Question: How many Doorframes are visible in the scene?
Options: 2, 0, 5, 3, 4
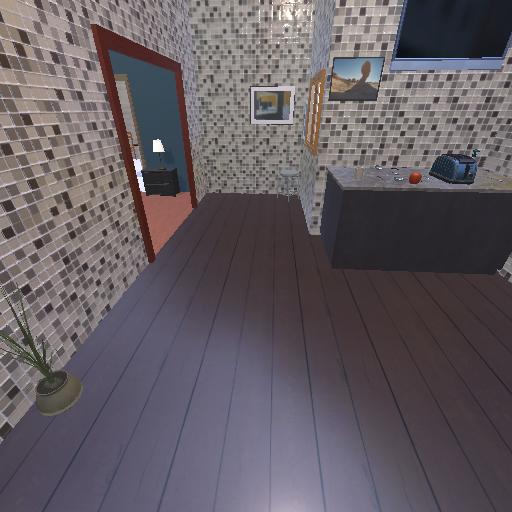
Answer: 2